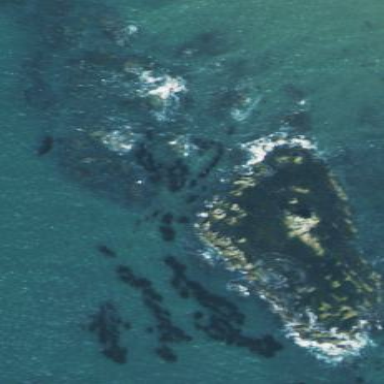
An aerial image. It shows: Islet along the coastline.